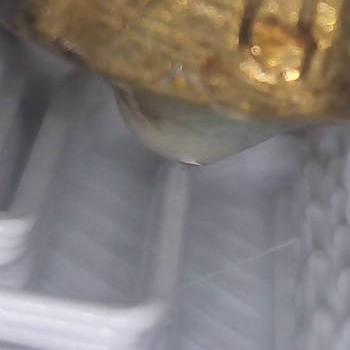
Flow rate: 42%